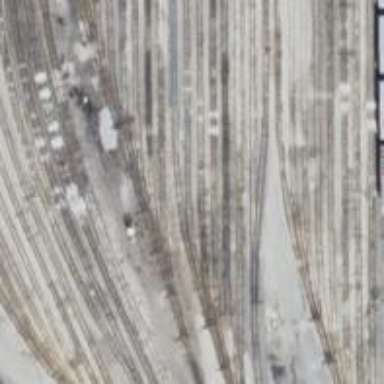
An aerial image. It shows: Railway yard in service.